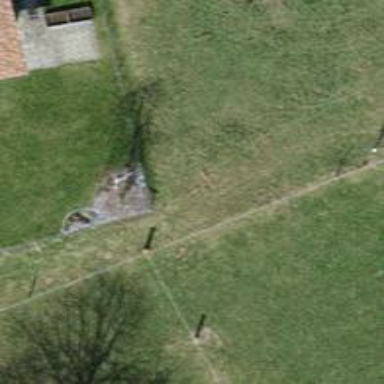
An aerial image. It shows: Fence is in the image.